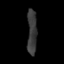
Tissue: lung
Cell type: Endothelial cells
Senescence score: 0.614
Nuclear area (px): 421
Mean DAPI intensity: 57.112